Question: In the MinGW installer there was mention of Repository Catalogues. Does that mean that MinGW has a repository system like 'apt-get'?
I am referring to this:

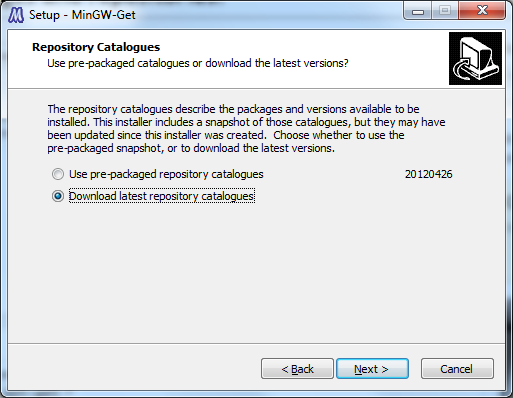
Answer: OK, I found 'mingw-get', and it works exactly like 'apt-get', and the Repository Catalogues are used by it.